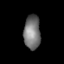
Tissue: lung
Cell type: Fibroblasts
Senescence score: 0.54
Nuclear area (px): 552
Mean DAPI intensity: 117.768